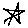
Label: star